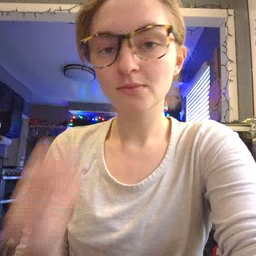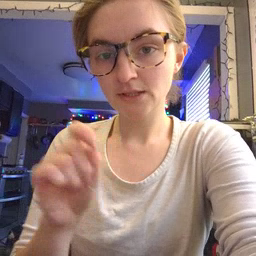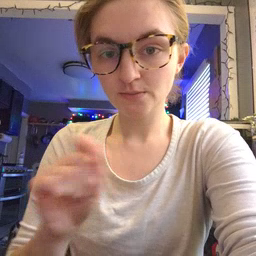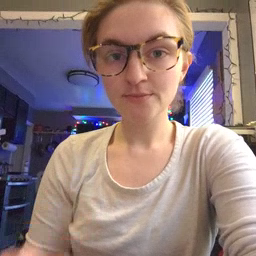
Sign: pencil